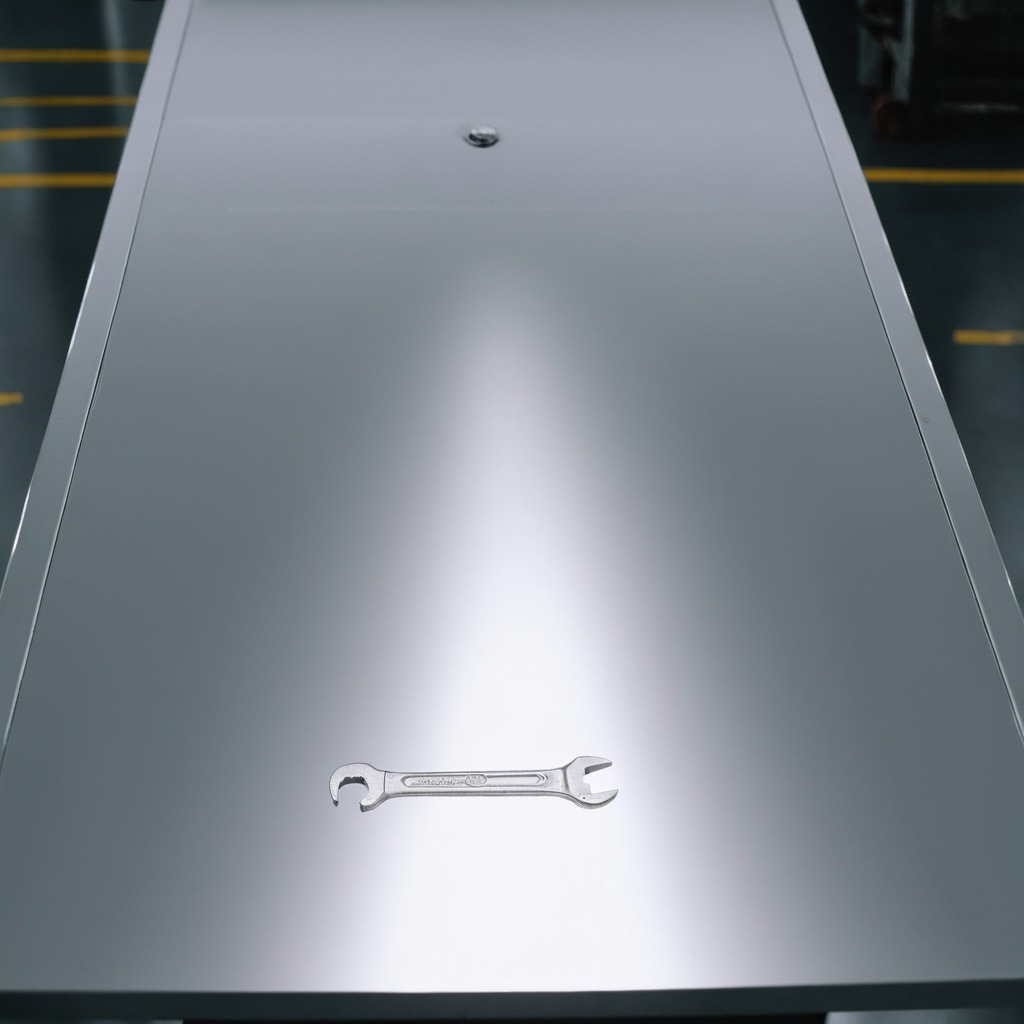
A wrench is lying on a high-gloss table in a ship maintenance bay industrial lighting.